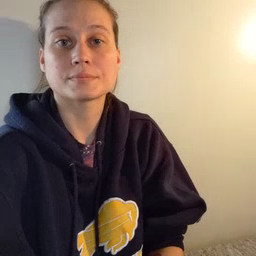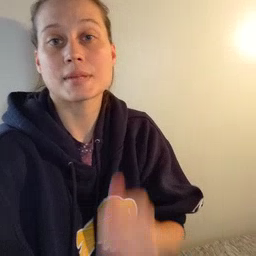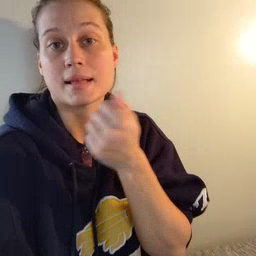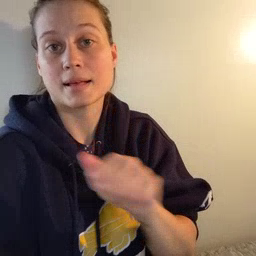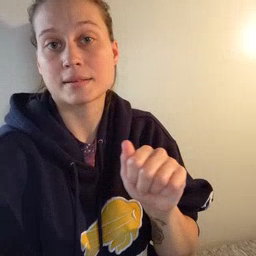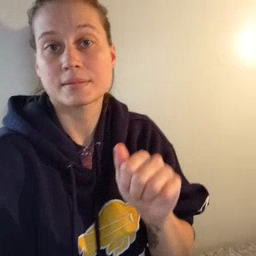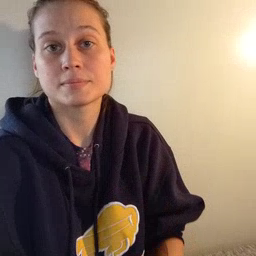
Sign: any